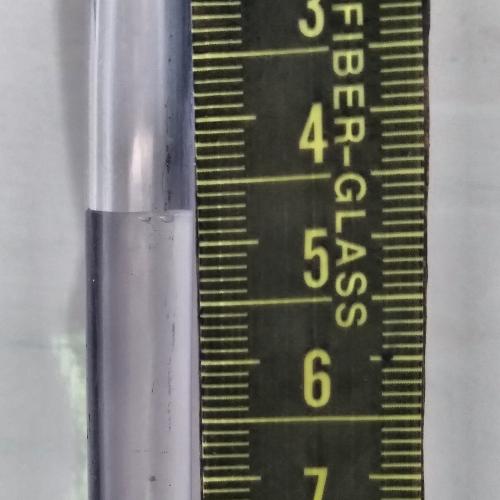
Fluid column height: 4.7 cm